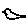
Label: bird